Interaction volume radius: 5 \u00c5
Interaction volume height: 25 \u00c5
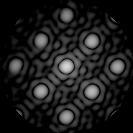
Disorder parameter: 0.03699